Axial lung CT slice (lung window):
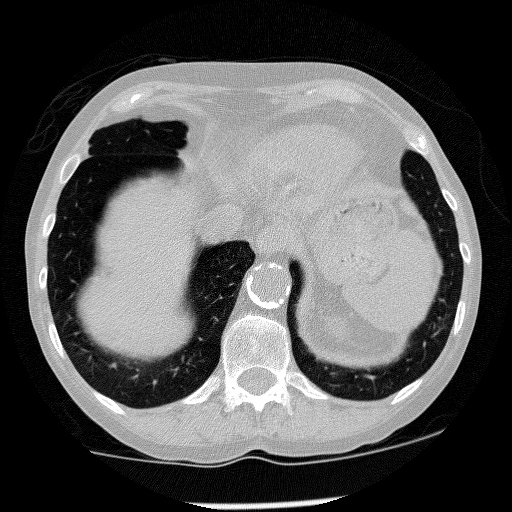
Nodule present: no